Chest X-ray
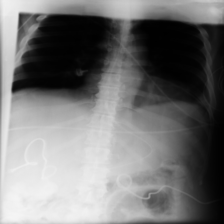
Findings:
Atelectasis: negative
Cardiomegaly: negative
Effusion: negative
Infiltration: negative
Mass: negative
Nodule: negative
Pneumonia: negative
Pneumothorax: negative
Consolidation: negative
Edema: negative
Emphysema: negative
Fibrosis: negative
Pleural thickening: negative
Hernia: negative